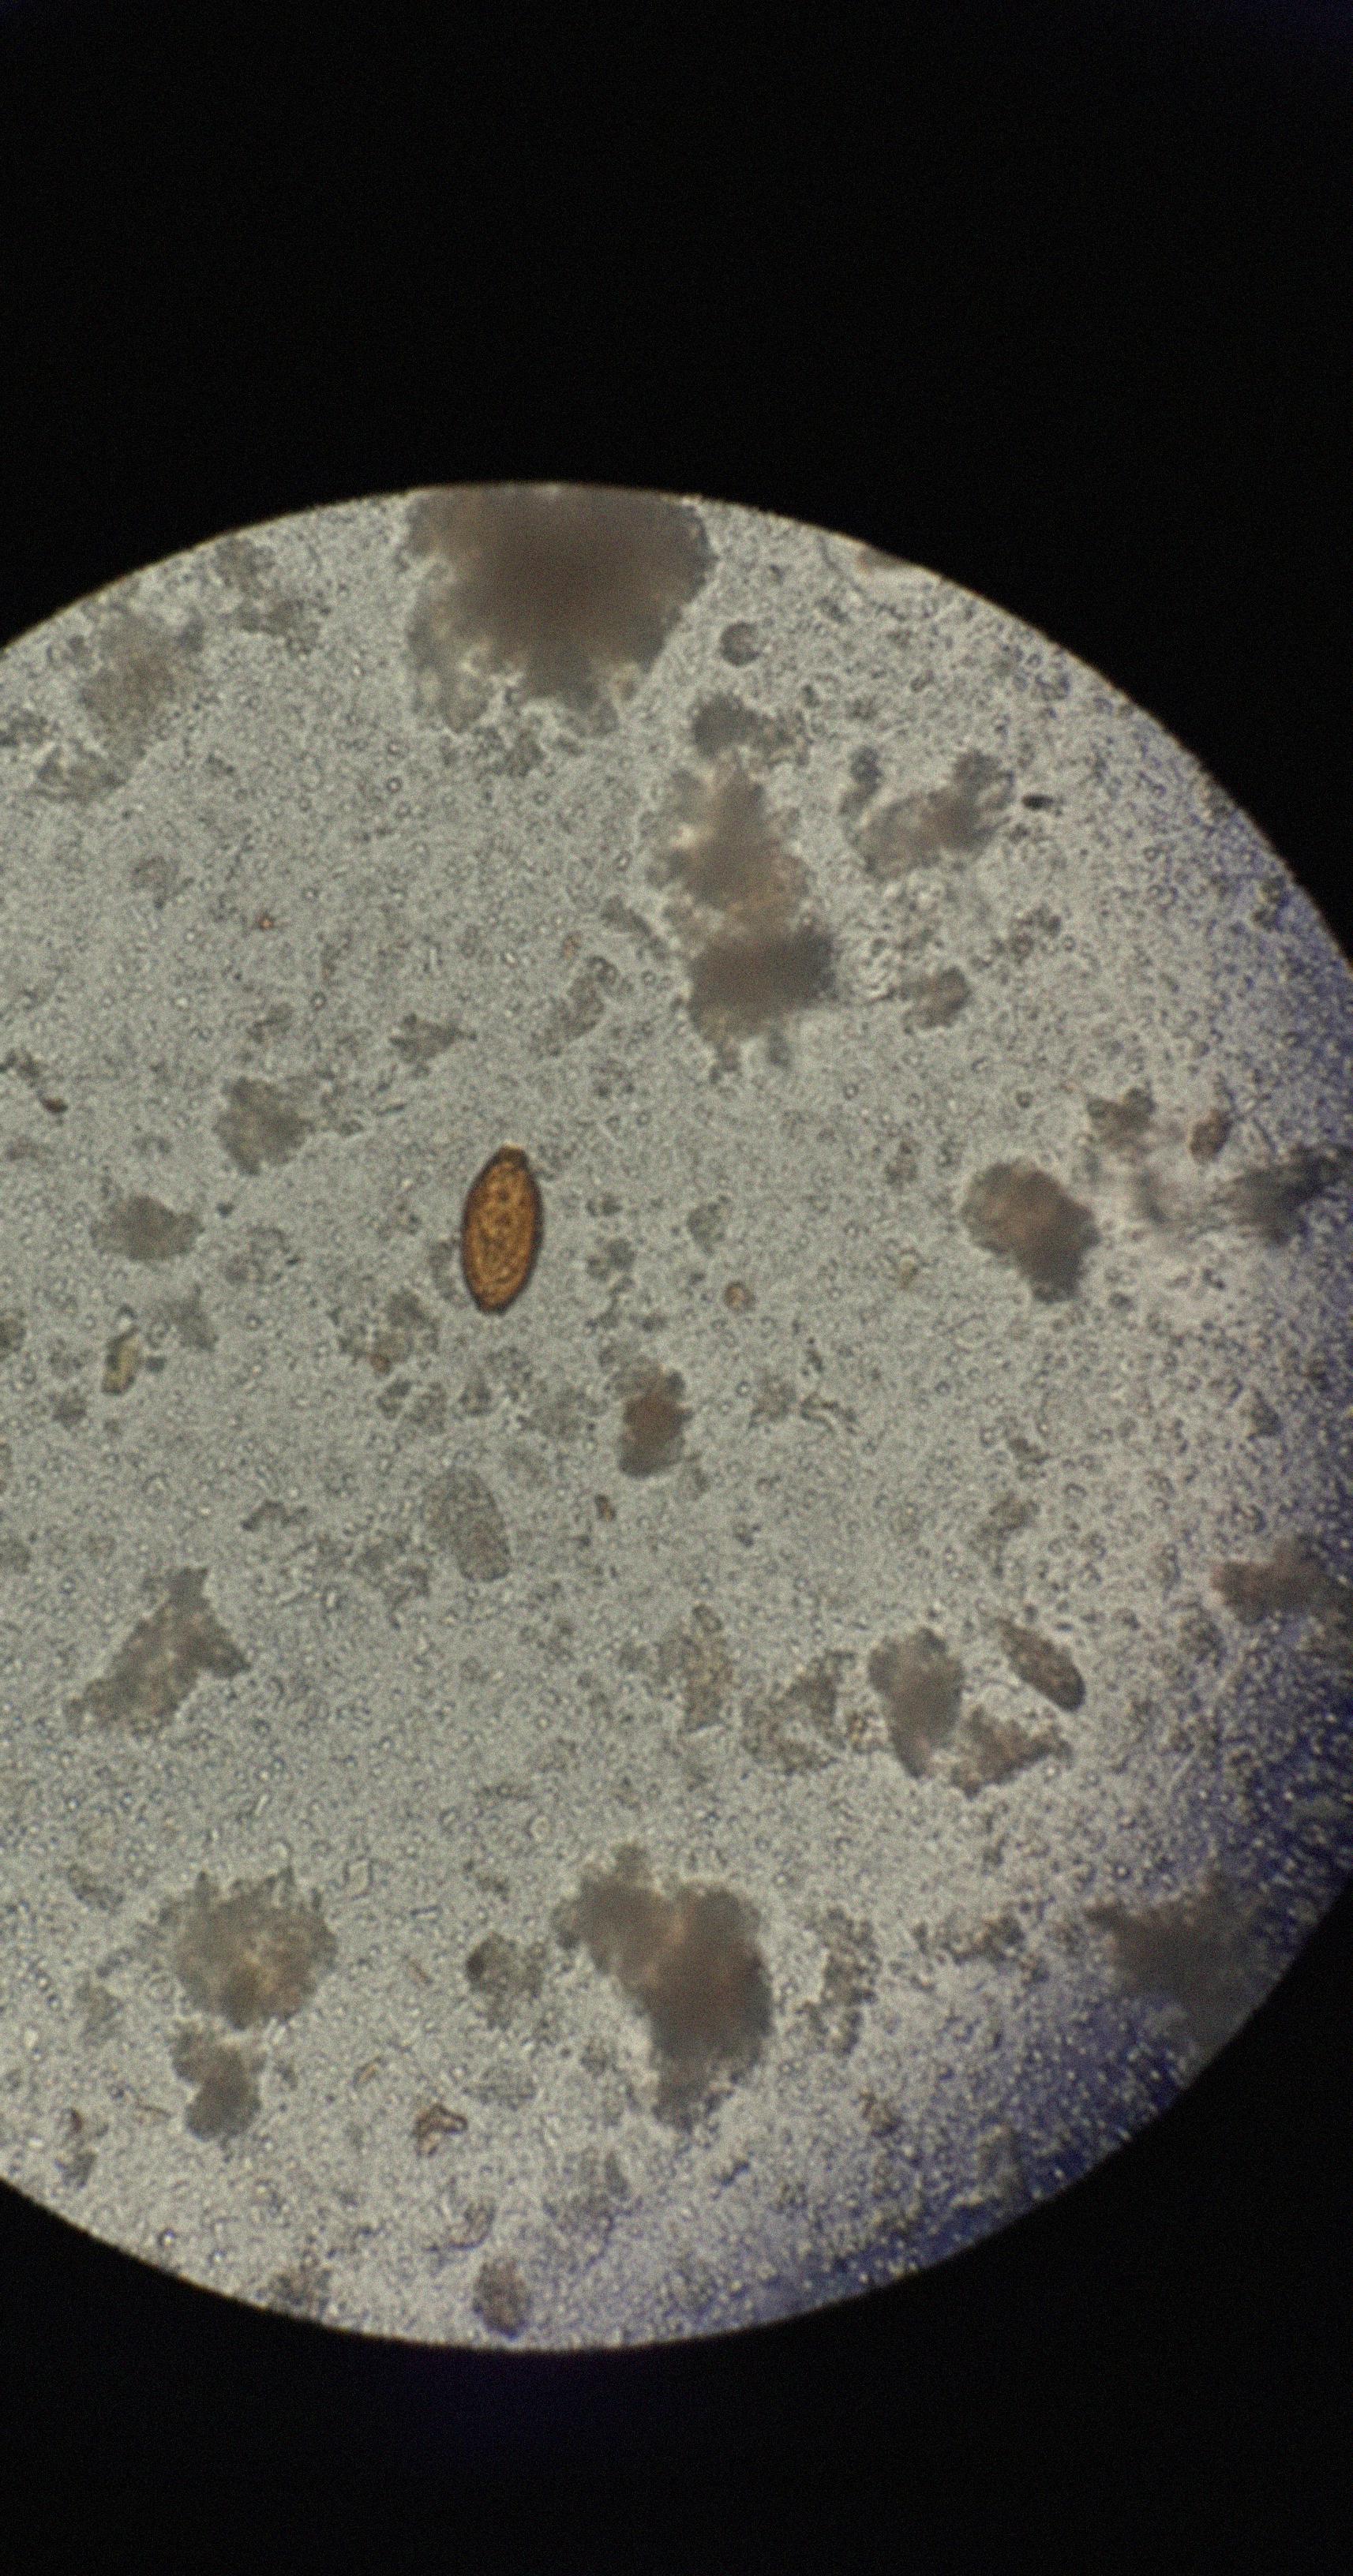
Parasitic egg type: Trichuris trichiura